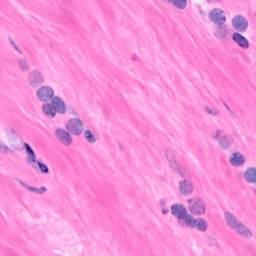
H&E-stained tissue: Breast